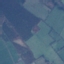
Land use / land cover class: Pasture